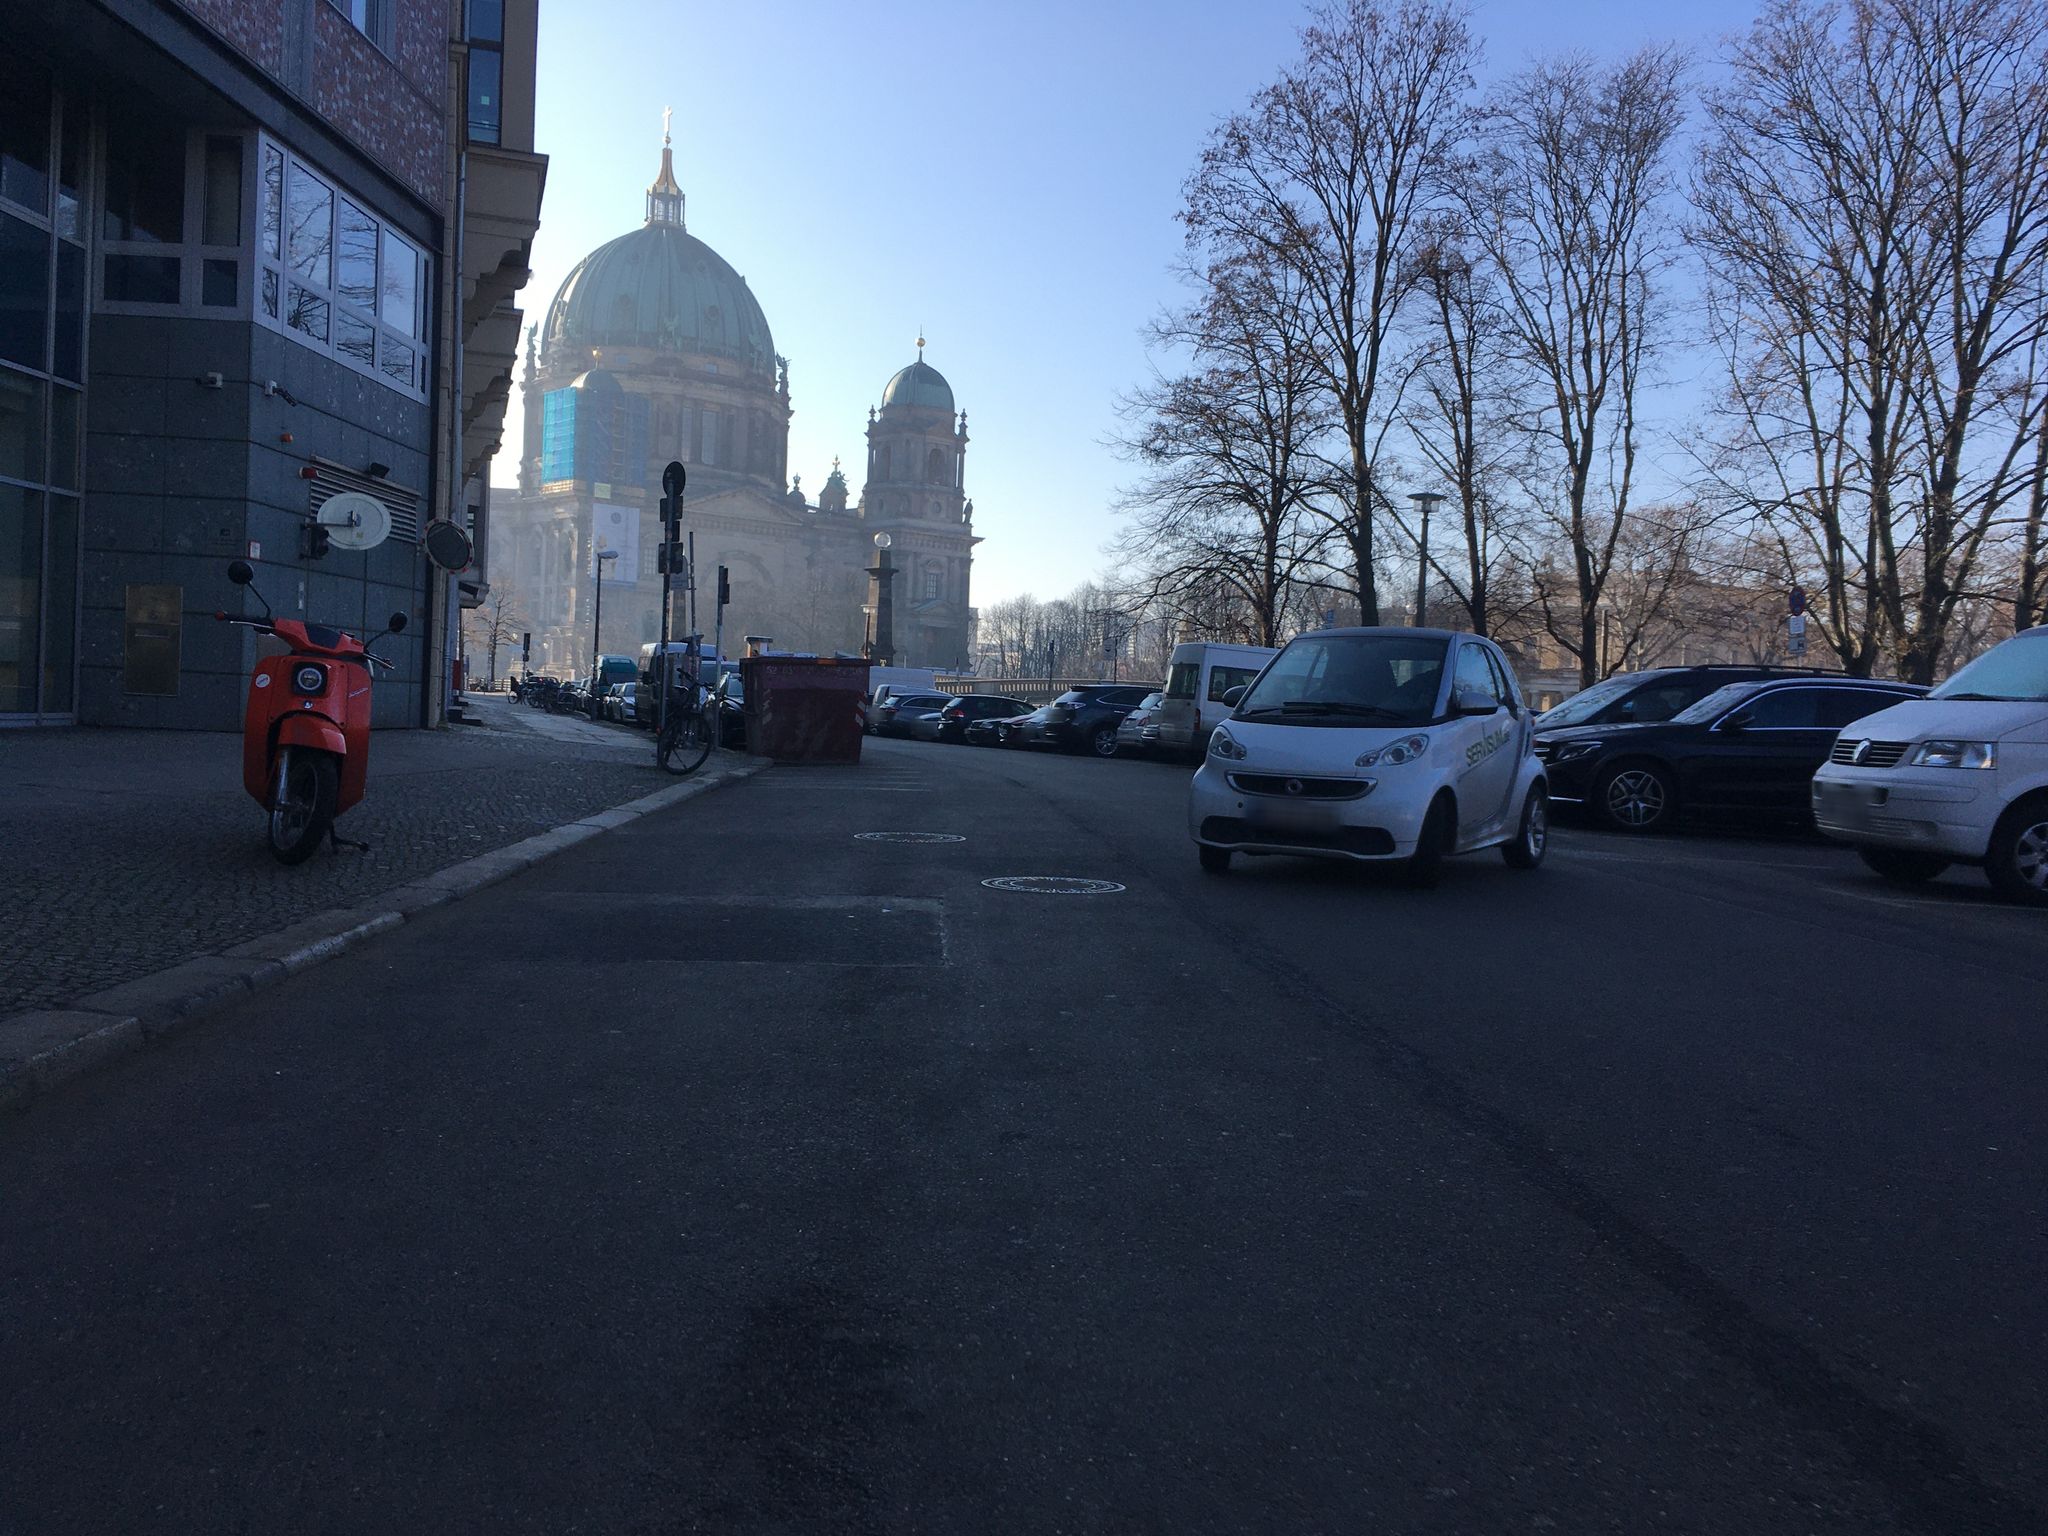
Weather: clear
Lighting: dusk/dawn
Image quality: good
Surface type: walking surface
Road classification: tertiary
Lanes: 1
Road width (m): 12.2
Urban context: urban centre
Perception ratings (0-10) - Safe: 5.68, Lively: 8.14, Beautiful: 4.63, Boring: 3.99, Depressing: 1.35, Wealthy: 5.39